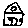
Label: house